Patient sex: M
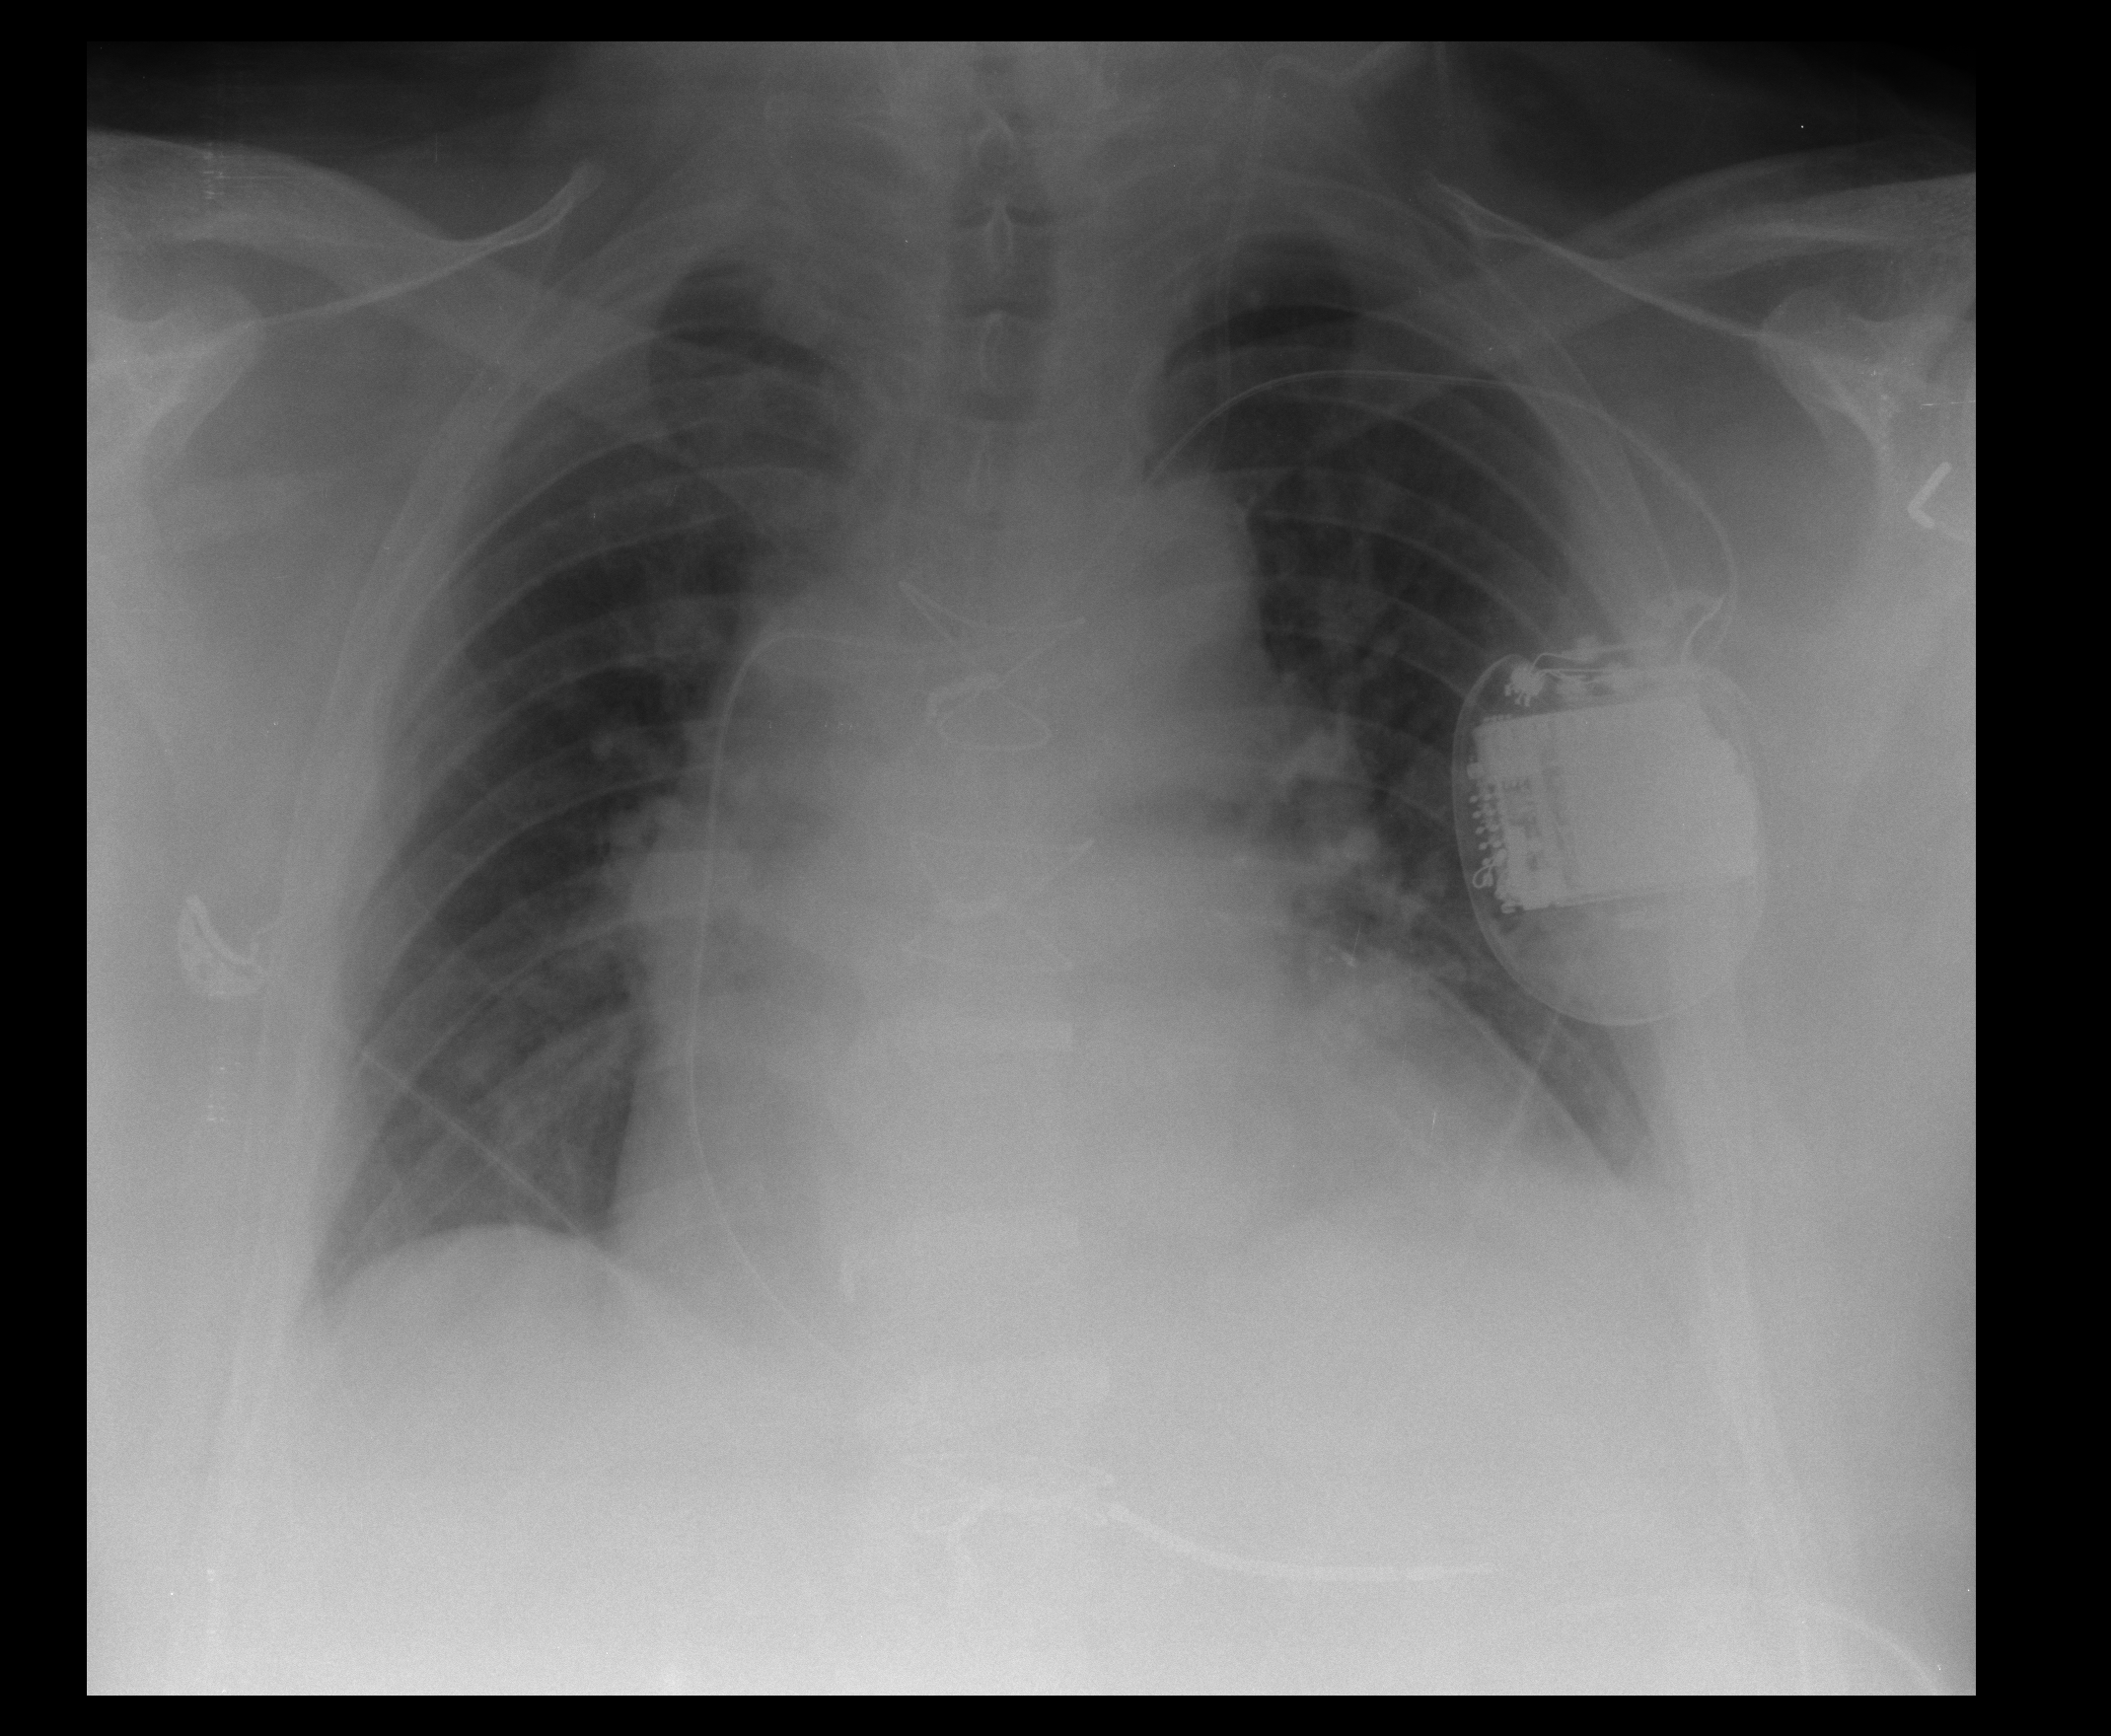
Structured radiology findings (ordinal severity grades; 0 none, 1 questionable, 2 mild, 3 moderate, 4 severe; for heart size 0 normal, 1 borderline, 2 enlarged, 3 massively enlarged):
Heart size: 2
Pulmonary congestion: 3
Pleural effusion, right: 1
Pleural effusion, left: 2
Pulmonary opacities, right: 0
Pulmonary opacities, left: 0
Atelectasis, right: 2
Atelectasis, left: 2